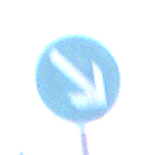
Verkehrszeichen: VorgeschriebeneVorbeifahrtRechts
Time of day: SunriseSunset
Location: Outdoor (Suburban)
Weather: PartlyCloudy
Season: Winter
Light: Natural